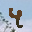
Label: 4